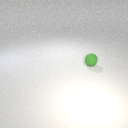
small green rubber sphere